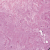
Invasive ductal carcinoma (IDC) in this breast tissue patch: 0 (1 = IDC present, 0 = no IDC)